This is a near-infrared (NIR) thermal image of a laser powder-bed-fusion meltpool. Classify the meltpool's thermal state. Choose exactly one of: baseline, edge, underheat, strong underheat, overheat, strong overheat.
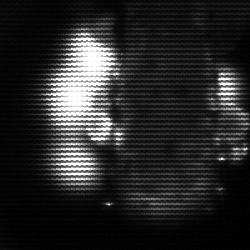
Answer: strong underheat